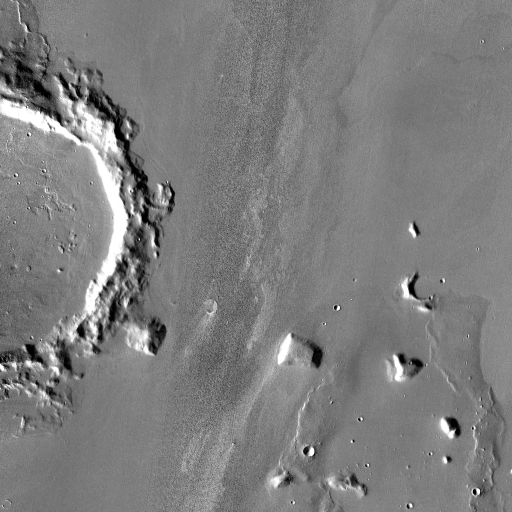
Crater classes present: Background, Other, Buried